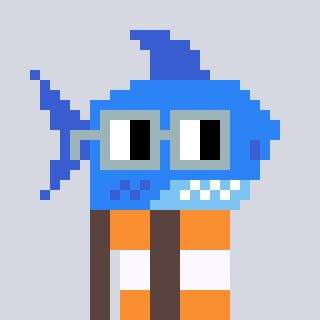
a pixel art character with square dark gray glasses, a shark-shaped head and a darkbrown-colored body on a cool background